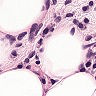
Metastatic tissue present: yes